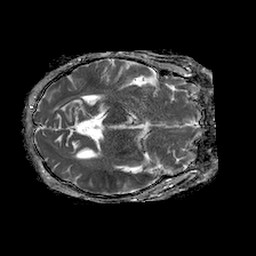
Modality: ADC
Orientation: axial
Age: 83
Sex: female
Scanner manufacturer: philips
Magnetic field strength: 1.5 T
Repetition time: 4.6 s
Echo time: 0.08631 s